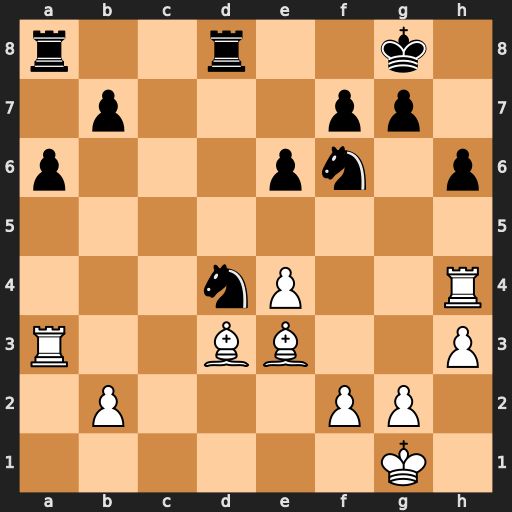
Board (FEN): r2r2k1/1p3pp1/p3pn1p/8/3nP2R/R2BB2P/1P3PP1/6K1
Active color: w
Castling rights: -
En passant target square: -
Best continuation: e5 Nf3+ gxf3